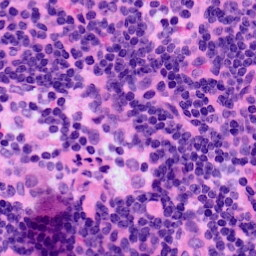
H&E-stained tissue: LymphNode